Question: So I use a JFX'ListView' to display all the connected friends. I've changed the background colors of the cells. But on border color i cant find. You can easily see it, if you control+click an already selected row, it deselects it and then you can see the two blue border colors. How do I change this so it fits with the rest of the background???
This is the css that changes the colors.
'''
.list-cell {
-fx-border-width: 2 0 2 0;
-fx-border-color:#37474f;
}
.list-cell:even:hover {
-fx-border-color:linear-gradient(to left, #DF1721, #cd005f) ;
}
.list-cell:odd:hover {
-fx-border-color:linear-gradient(to left, #DF1721, #cd005f) ;
}
.list-cell:even:pressed {
-fx-fill: linear-gradient(to left, #9c1017, #8f0042);
}
.list-cell:odd:pressed {
-fx-fill: linear-gradient(to left, #9c1017, #8f0042);
}
.list-cell:hover:empty {
-fx-border-color:#37474f;
}
.list-cell:hover:selected {
-fx-border-color:#ff4d4d;
}
.list-cell:selected {
-fx-background-color: #4b5960;
-fx-border-color:#ff4d4d;
}
'''
So here you can see an unselected 'ListView'

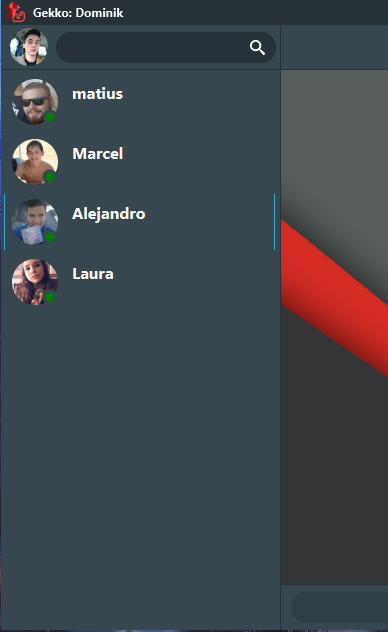
Answer: Its the -fx-background-insets that causing the blue lines when focused. Include the below code to fix it.
'''
.list-cell:focused {
-fx-background-insets:0px;
}
'''